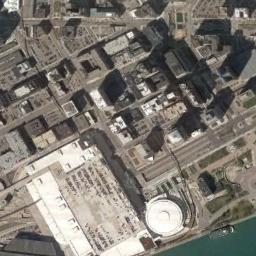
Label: commercial_area